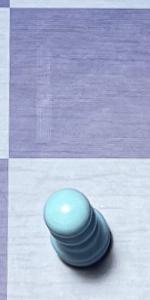
Label: Pawn_White